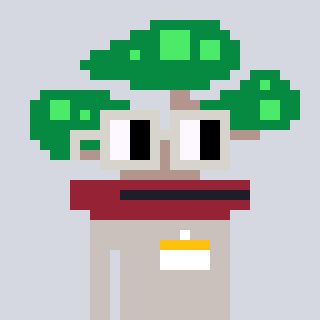
a pixel art character with square light gray glasses, a bonsai-shaped head and a foggrey-colored body on a cool background